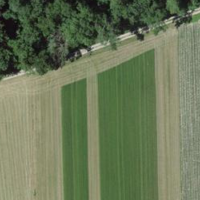
EUNIS habitat code: 25
Species observed at this site:
Lamium maculatum